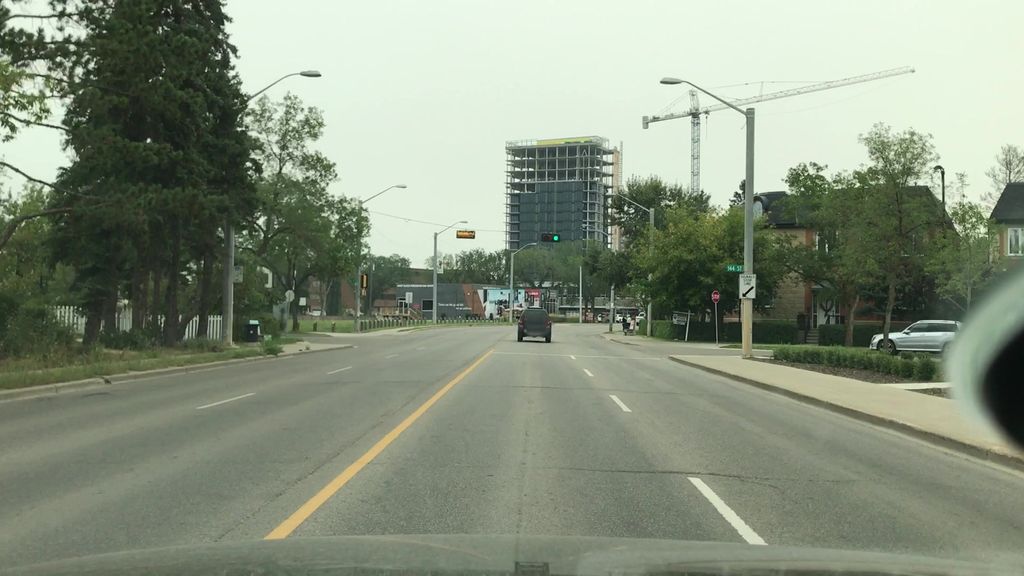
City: edmonton